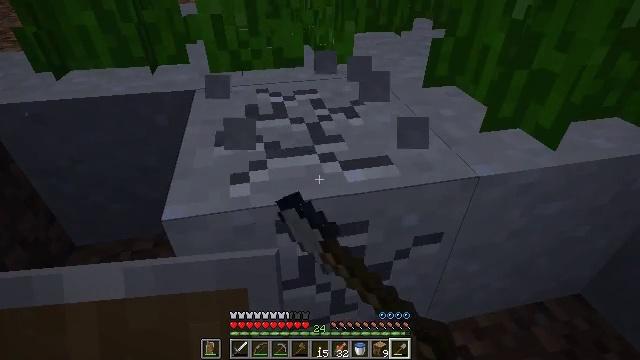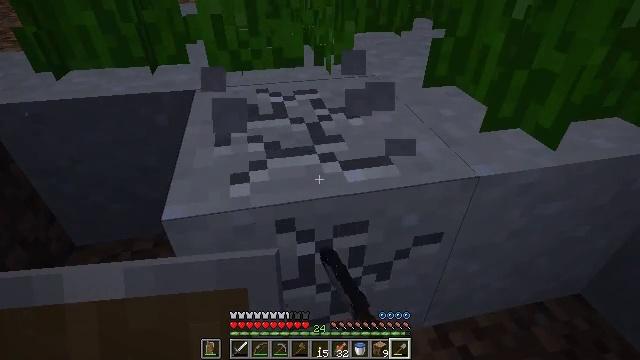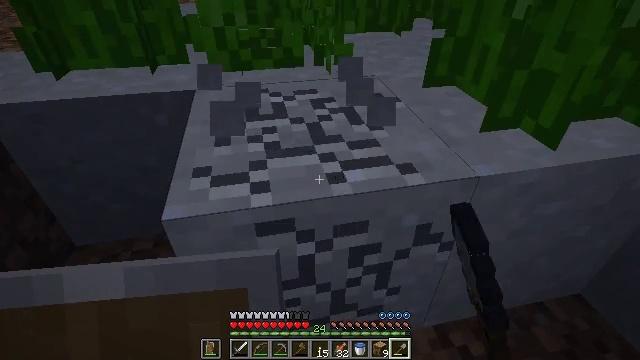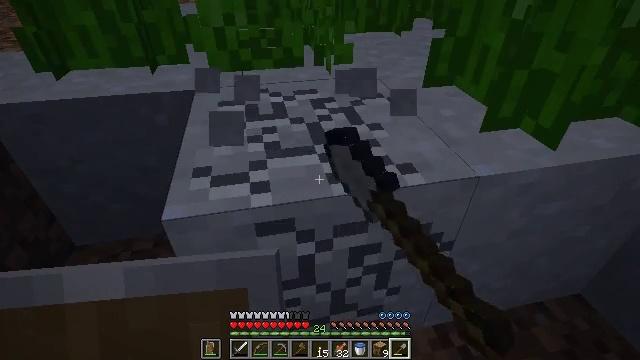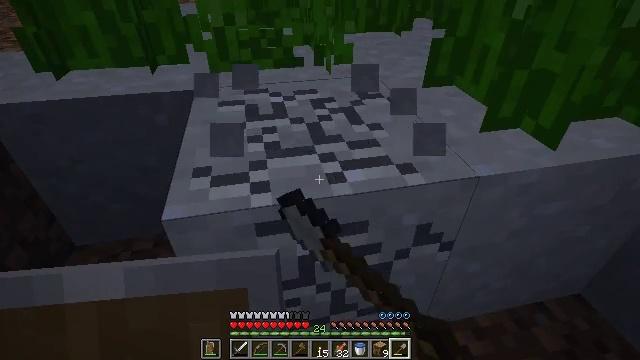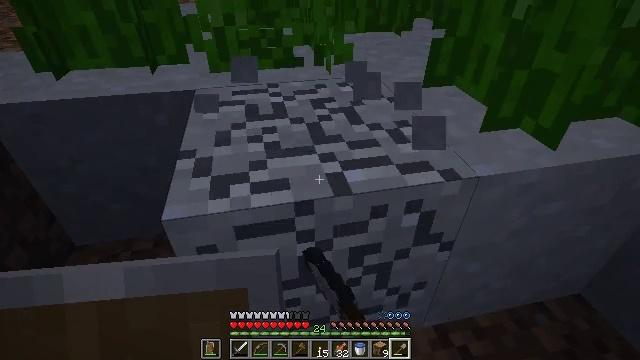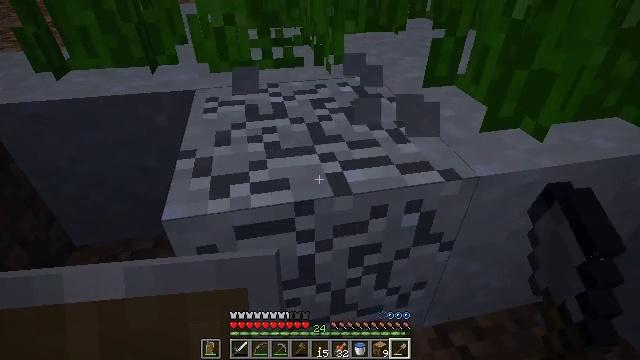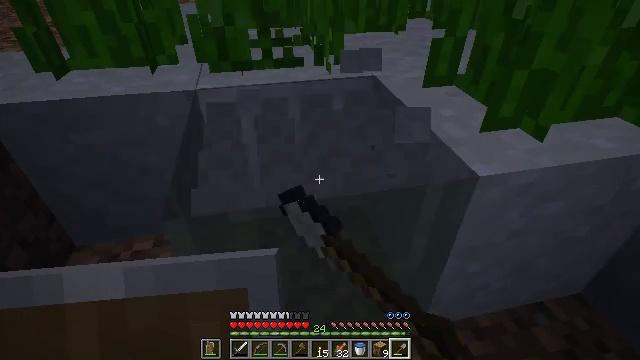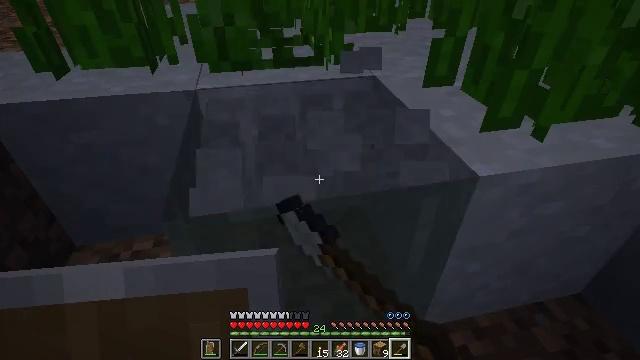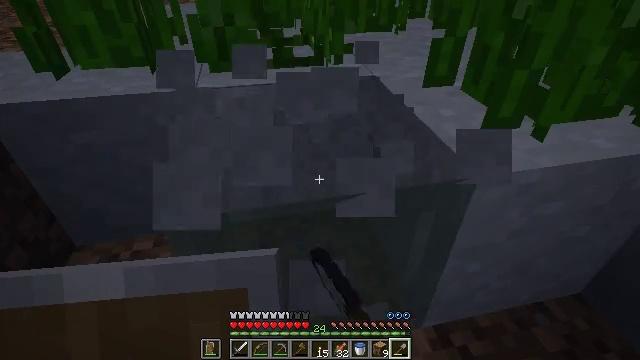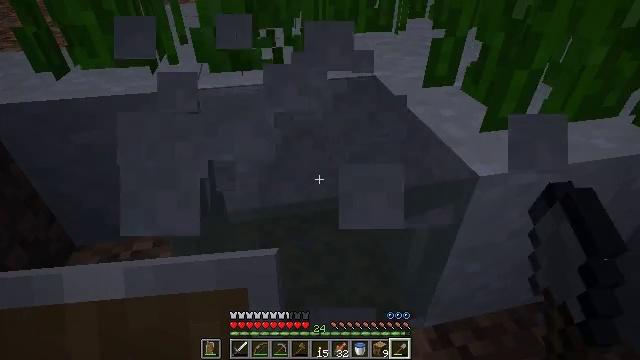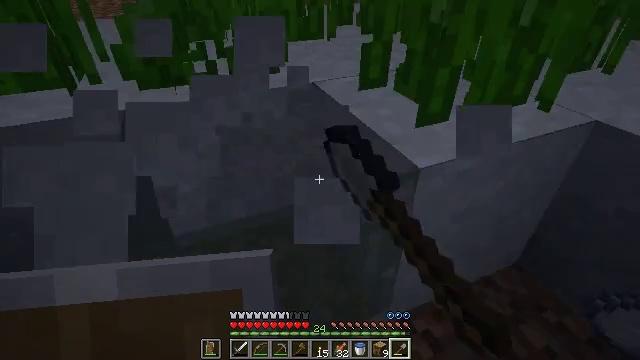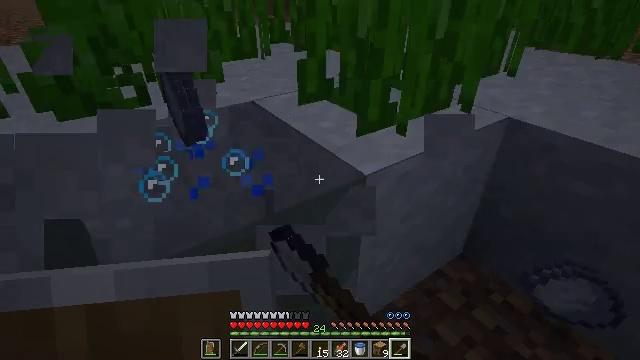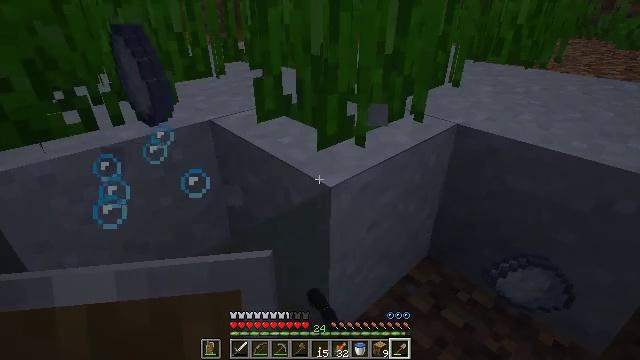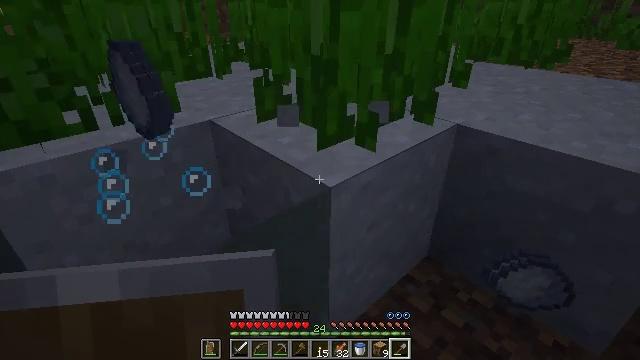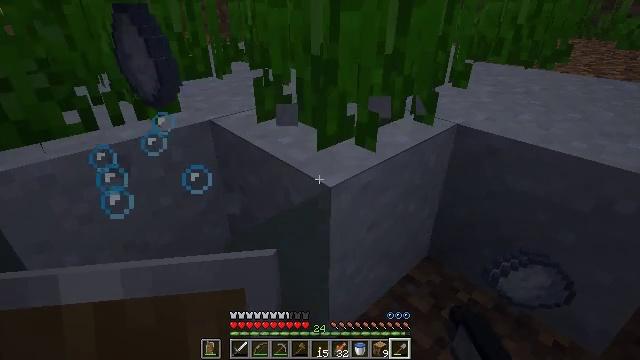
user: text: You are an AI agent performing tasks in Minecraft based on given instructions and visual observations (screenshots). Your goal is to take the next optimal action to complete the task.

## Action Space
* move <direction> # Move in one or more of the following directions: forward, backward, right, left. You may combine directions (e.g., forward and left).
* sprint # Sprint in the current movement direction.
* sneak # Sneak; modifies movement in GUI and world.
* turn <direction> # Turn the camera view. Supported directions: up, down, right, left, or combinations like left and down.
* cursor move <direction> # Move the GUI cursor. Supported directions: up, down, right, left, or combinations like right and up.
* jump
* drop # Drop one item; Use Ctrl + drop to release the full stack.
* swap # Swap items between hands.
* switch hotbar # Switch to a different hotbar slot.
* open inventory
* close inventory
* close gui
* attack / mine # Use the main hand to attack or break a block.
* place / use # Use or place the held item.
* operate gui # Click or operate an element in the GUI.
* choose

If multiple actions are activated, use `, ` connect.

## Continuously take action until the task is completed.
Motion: motion action
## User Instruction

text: Attack the clay block to obtain it.
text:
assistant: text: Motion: attack / mine
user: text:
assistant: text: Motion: attack / mine
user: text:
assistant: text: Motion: attack / mine
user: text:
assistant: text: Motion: attack / mine
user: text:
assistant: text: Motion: attack / mine
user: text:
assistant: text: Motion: attack / mine
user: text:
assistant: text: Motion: attack / mine
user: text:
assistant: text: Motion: attack / mine
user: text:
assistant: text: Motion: attack / mine
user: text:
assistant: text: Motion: attack / mine
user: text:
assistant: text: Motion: turn right and up, attack / mine
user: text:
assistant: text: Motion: turn right and up, attack / mine
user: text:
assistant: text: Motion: turn right and up, attack / mine
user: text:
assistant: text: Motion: attack / mine
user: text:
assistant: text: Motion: attack / mine
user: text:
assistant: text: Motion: attack / mine
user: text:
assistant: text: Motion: attack / mine
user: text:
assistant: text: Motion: attack / mine
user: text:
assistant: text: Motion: attack / mine
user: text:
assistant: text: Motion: attack / mine
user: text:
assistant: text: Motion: attack / mine
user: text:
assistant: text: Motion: attack / mine
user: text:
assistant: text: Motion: attack / mine
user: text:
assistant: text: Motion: attack / mine
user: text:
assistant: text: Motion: attack / mine
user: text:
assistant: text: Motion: attack / mine
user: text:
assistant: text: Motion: attack / mine
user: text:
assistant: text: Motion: attack / mine
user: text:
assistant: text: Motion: attack / mine
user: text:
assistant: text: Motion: attack / mine